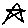
Label: star